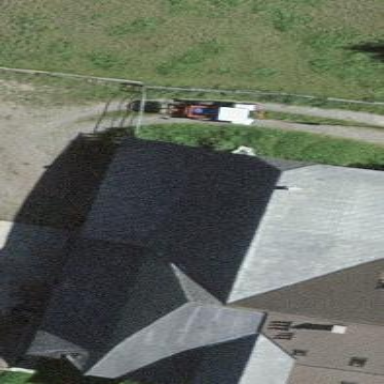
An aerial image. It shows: Farm building.